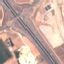
Label: Highway